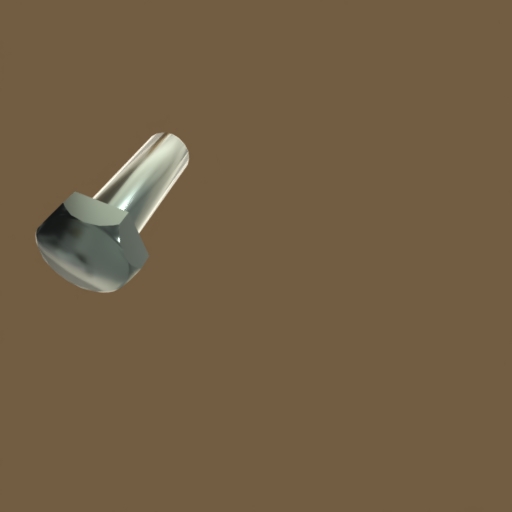
Label: bolt